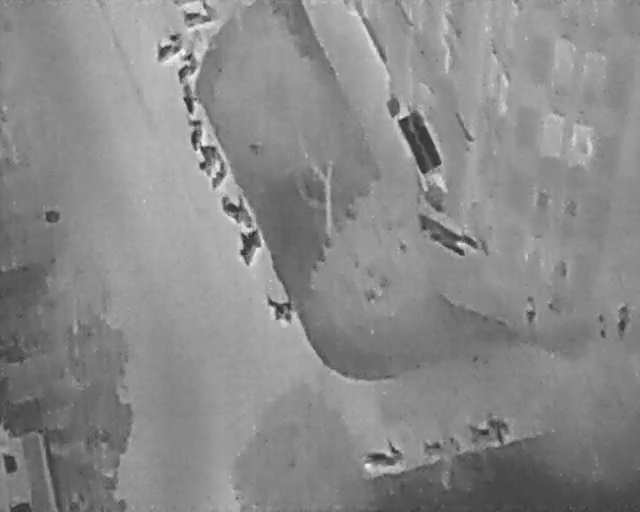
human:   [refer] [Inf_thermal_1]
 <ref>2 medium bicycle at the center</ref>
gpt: <box>[[29, 29, 35, 33, 2], [31, 31, 37, 35, 13]]</box>

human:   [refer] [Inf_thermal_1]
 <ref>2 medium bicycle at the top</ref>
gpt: <box>[[28, 0, 32, 5, 167], [27, 24, 33, 27, 2]]</box>

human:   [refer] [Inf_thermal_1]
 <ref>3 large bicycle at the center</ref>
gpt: <box>[[33, 38, 40, 43, 124], [35, 45, 42, 50, 15], [40, 57, 46, 62, 144]]</box>

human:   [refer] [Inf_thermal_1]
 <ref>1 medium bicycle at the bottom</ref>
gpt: <box>[[67, 82, 70, 90, 175]]</box>

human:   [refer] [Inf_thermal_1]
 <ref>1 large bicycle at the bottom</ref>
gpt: <box>[[57, 84, 62, 92, 175]]</box>